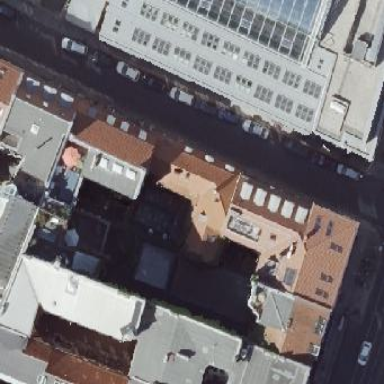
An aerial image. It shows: Residential building with gambrel roof shape.